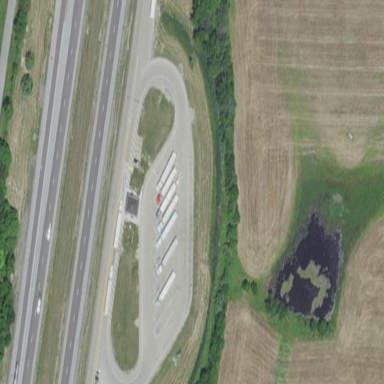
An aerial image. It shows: Weighbridge facility known as weight station.